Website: walmart
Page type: address-validator
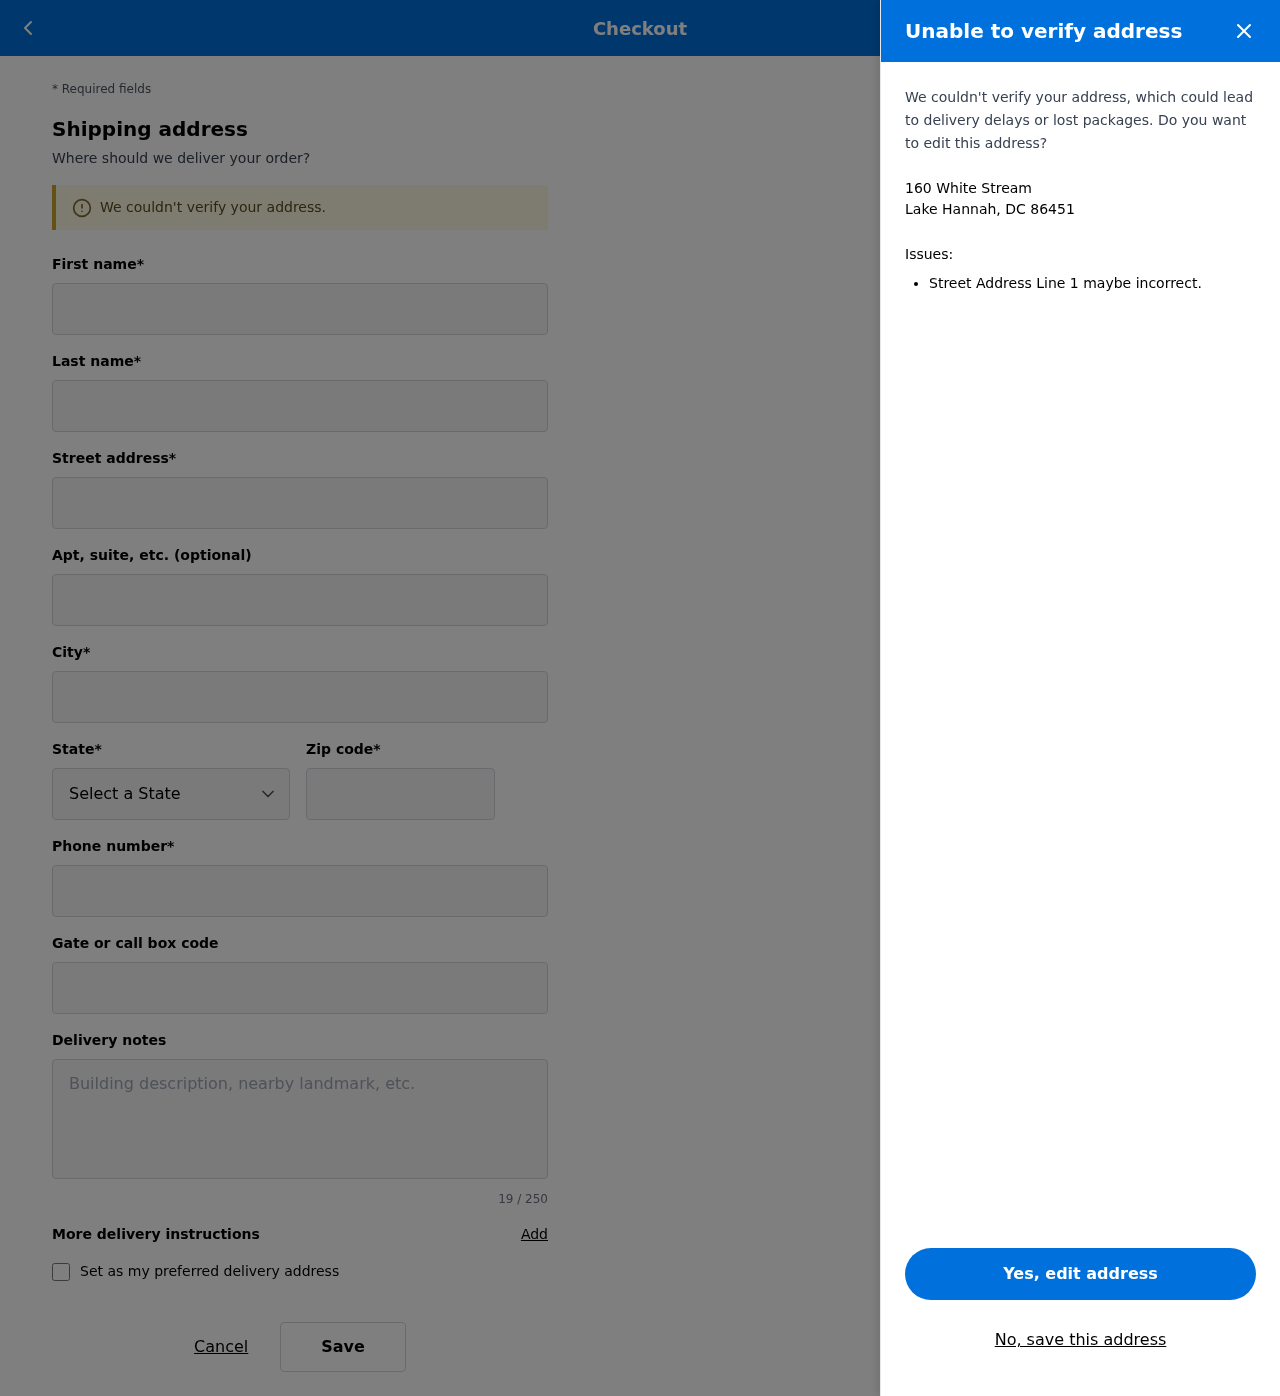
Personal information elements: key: PII_CITY_STATE_ZIP
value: Lake Hannah, DC 86451
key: PII_DELIVERY_INSTRUCTIONS
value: Leave at front door
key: PII_STATE_ABBR
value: DC
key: PII_STREET
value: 160 White Stream
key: PII_FIRSTNAME
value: Devin
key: PII_LASTNAME
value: Gray
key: PII_STREET2
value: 16623 Cheryl Plaza
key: PII_CITY
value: Lake Hannah
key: PII_POSTCODE
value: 86451
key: PII_PHONE
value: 9219736286
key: PII_SECURITY_CODE
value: AR05